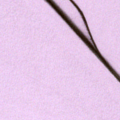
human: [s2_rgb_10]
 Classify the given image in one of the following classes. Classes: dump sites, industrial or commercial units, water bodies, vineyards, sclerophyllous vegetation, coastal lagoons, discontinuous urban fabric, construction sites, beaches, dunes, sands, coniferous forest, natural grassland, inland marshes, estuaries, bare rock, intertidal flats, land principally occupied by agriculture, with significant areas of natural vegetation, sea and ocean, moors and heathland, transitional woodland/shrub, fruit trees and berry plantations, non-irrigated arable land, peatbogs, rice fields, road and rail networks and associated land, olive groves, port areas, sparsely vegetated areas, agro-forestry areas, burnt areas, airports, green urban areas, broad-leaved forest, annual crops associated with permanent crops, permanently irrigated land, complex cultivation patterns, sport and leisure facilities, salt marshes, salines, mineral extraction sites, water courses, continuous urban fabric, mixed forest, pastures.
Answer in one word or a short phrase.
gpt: sea and ocean